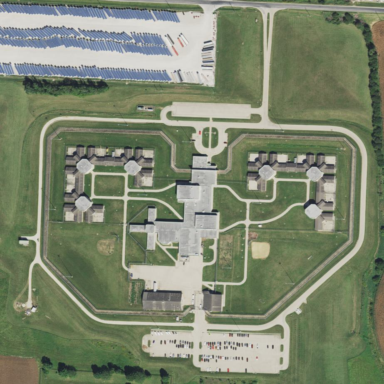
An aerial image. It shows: Prison.